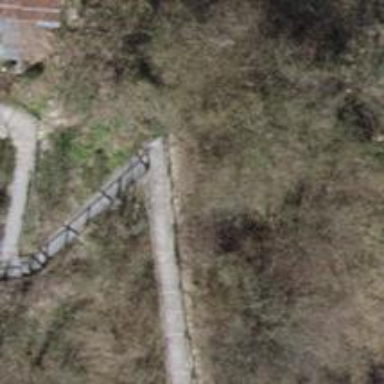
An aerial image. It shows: Pebblestone path.